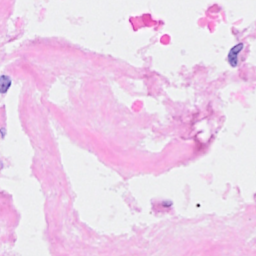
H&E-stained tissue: Breast